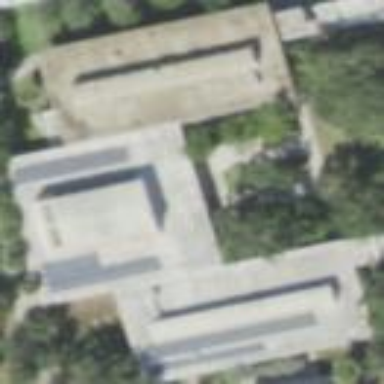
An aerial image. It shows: View of university building.